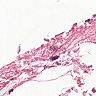
Metastatic tissue present: no